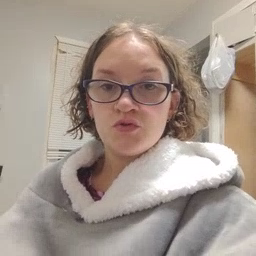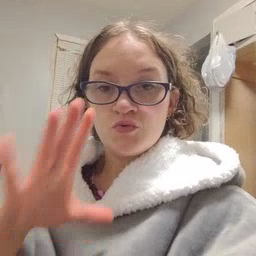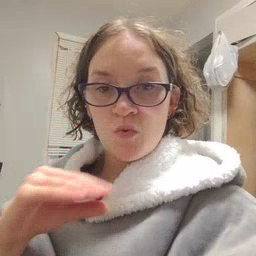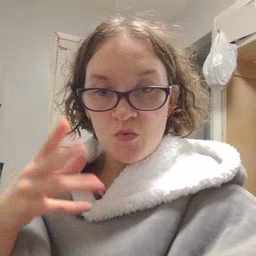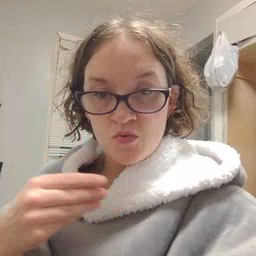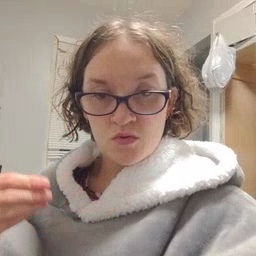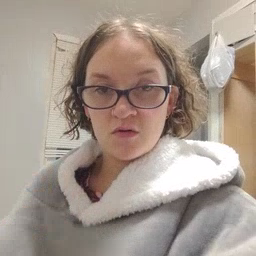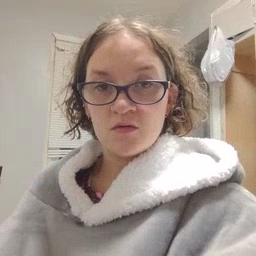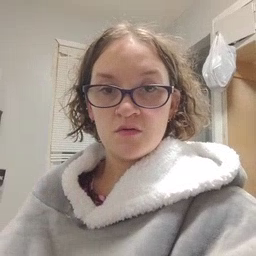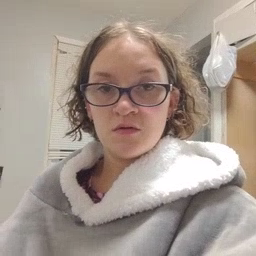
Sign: story